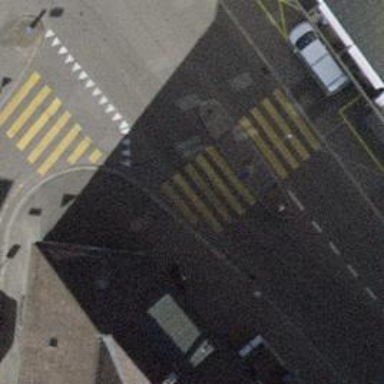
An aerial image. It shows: Uncontrolled zebra crossing with marked island on the road.